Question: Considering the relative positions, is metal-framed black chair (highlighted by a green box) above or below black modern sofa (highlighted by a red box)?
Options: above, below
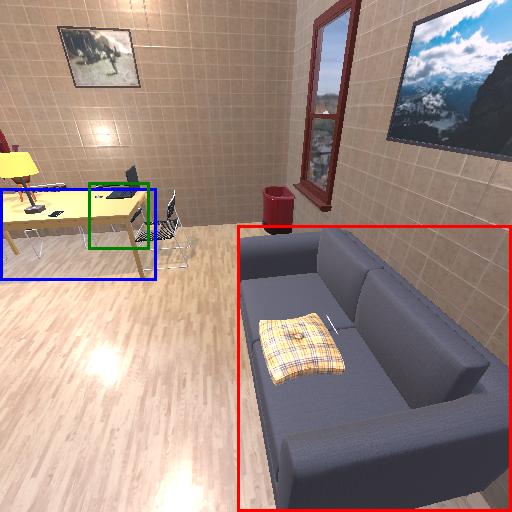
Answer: above